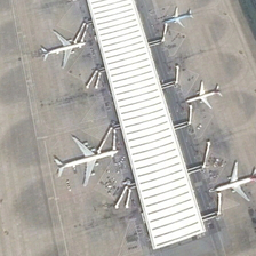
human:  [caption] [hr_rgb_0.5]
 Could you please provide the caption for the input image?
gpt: Five planes were separated by a rectangular white building.

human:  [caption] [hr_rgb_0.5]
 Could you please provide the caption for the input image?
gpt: Two pure white planes were paired with three small planes.

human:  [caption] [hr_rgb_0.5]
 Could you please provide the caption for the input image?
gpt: The five planes are separated by rectangular white buildings.

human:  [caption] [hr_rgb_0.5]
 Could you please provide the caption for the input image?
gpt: several planes in different sizes are next to a terminal in an airport .

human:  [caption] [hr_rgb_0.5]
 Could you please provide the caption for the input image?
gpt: Two pure white planes paired with three small planes.